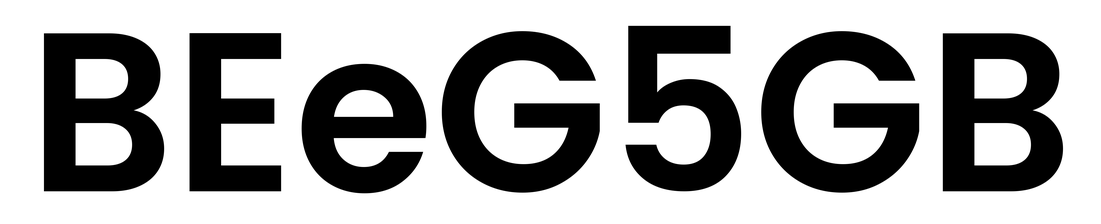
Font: Poppins-SemiBold